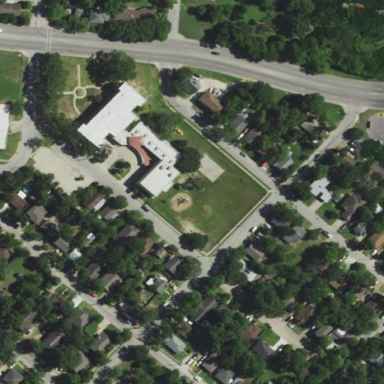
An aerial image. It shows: School.